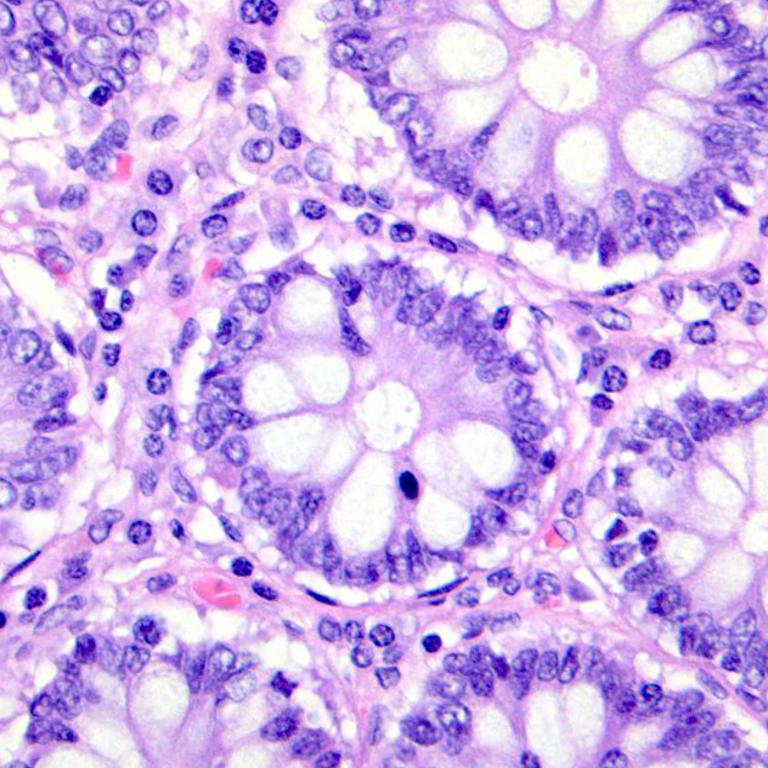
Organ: colon
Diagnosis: benign